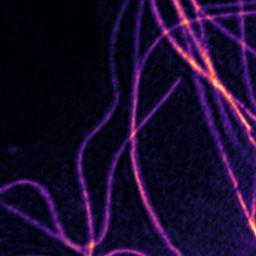
Label: Super-resolution Microtubules image